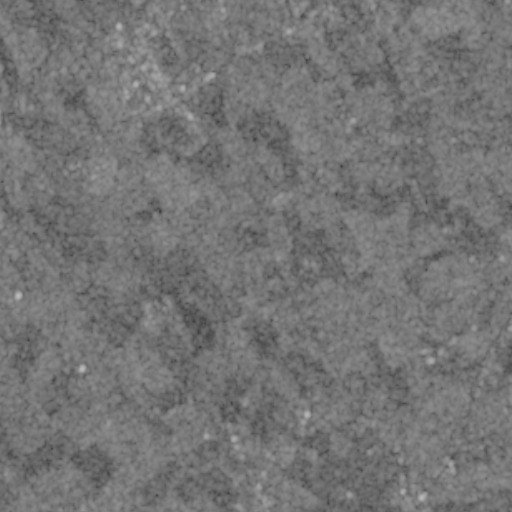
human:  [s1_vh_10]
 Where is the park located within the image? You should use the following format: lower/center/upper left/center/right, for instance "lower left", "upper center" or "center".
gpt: The park is located in the upper left of the image.
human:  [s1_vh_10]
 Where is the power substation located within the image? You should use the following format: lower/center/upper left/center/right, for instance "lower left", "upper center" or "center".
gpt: The power substation is located in the lower right of the image.
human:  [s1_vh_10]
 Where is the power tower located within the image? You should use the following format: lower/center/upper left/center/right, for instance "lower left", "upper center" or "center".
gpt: The power tower is located in the right of the image.
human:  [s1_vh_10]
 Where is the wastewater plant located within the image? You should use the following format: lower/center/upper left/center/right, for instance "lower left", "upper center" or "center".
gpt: The wastewater plant is located in the lower right of the image.
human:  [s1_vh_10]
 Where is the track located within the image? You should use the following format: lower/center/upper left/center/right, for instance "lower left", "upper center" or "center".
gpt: There is no track in the image.

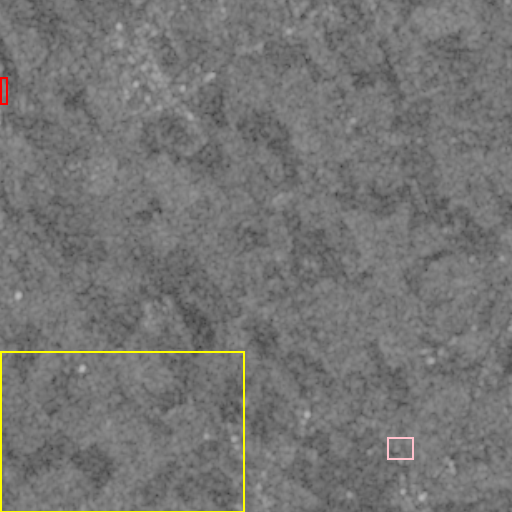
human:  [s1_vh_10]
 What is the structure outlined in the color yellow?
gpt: The structure outlined in yellow is a crop field.
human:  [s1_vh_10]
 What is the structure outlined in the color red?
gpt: The structure outlined in red is a park.
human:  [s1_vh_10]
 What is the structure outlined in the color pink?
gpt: The structure outlined in pink is a wastewater plant.
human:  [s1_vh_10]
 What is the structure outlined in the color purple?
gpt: There is no purple outline.